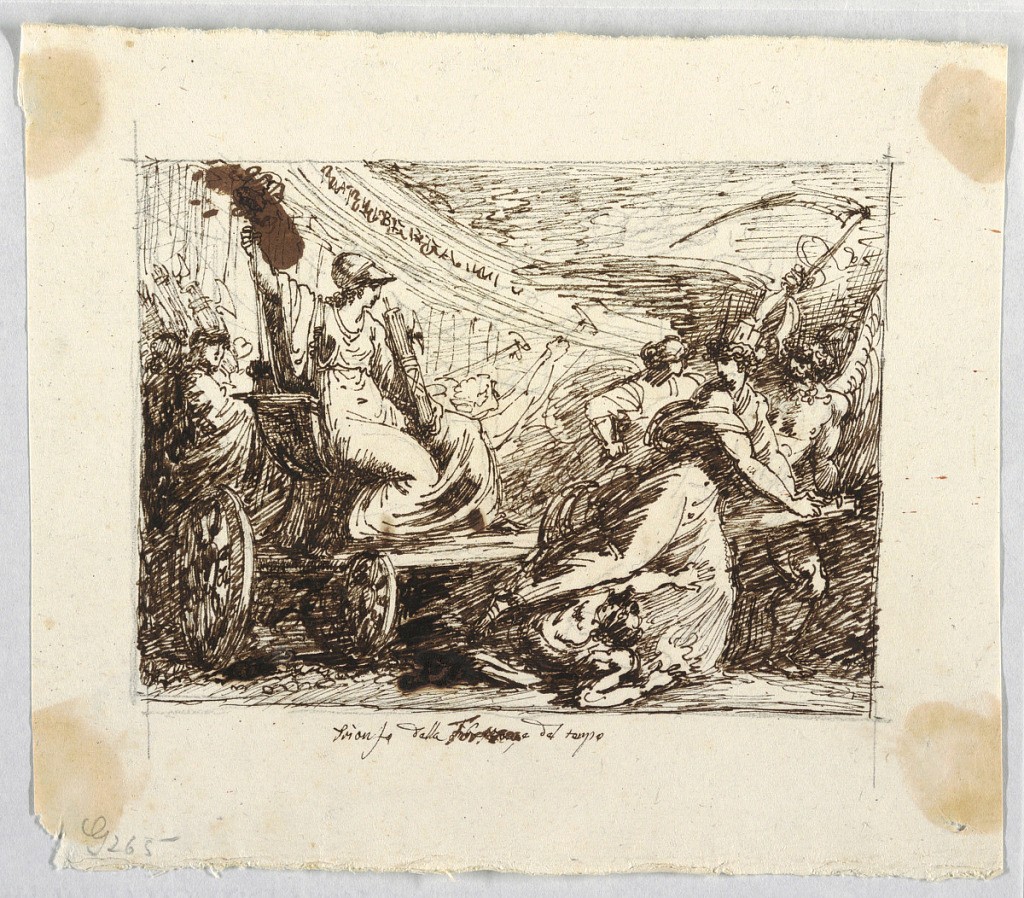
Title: Drawing
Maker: Felice Giani, Italian, 1758–1823
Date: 1780-1790
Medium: Pen and brown ink on cream laid paper
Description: A woman with a helmet holding a torch and fasces is seated in a four-wheeled car. It is drawn by a girl cydeales*** by Saturn, who pass over a fallen enemy. Trumpeters and bundles*** of fasces follow the car. Framing lines.